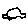
Label: car